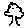
Label: tree